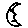
Label: moon